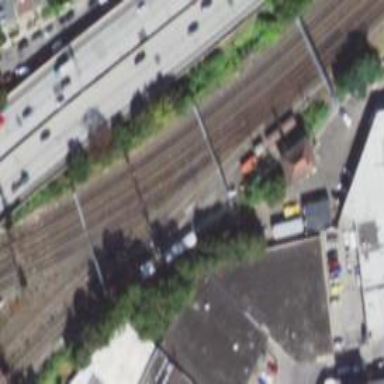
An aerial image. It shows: Railway crossing.